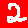
Digit: 2